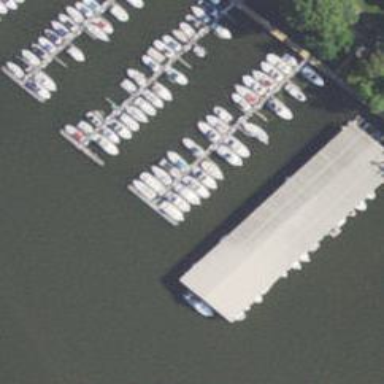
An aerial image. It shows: Man-made pier.